RGB frame:
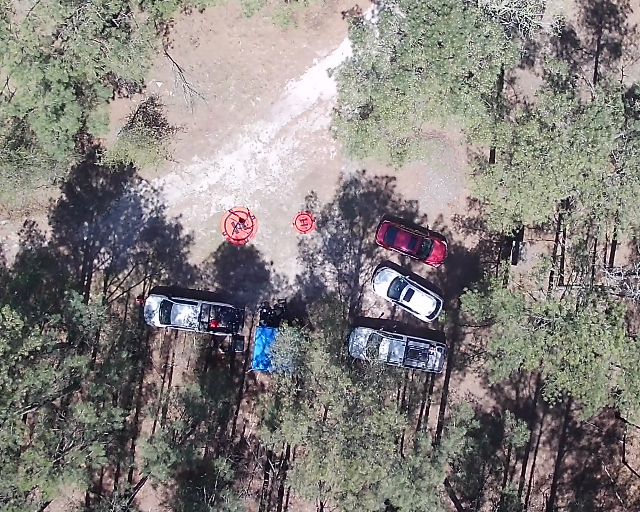
Thermal frame:
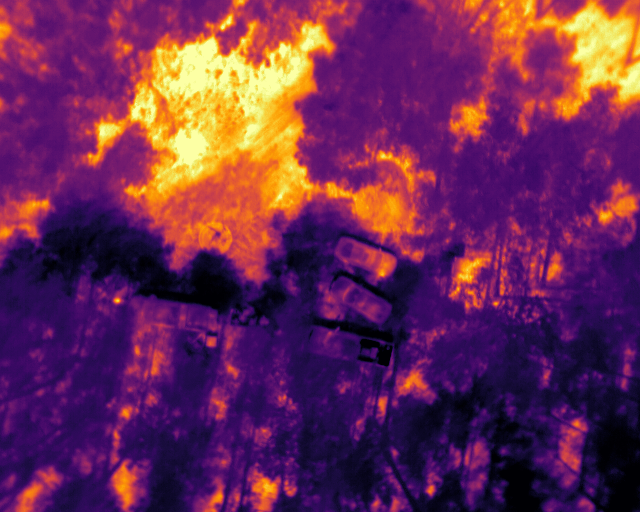
Captured: 2026-02-27 02:42:58
Pixels at or above 80 °C: 0 (fraction of frame: 0)